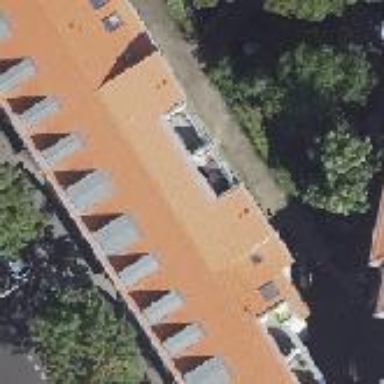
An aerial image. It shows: Apartments building with gabled roof oriented along the structure.